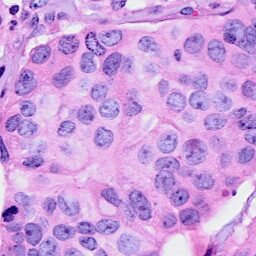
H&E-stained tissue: Breast